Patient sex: F
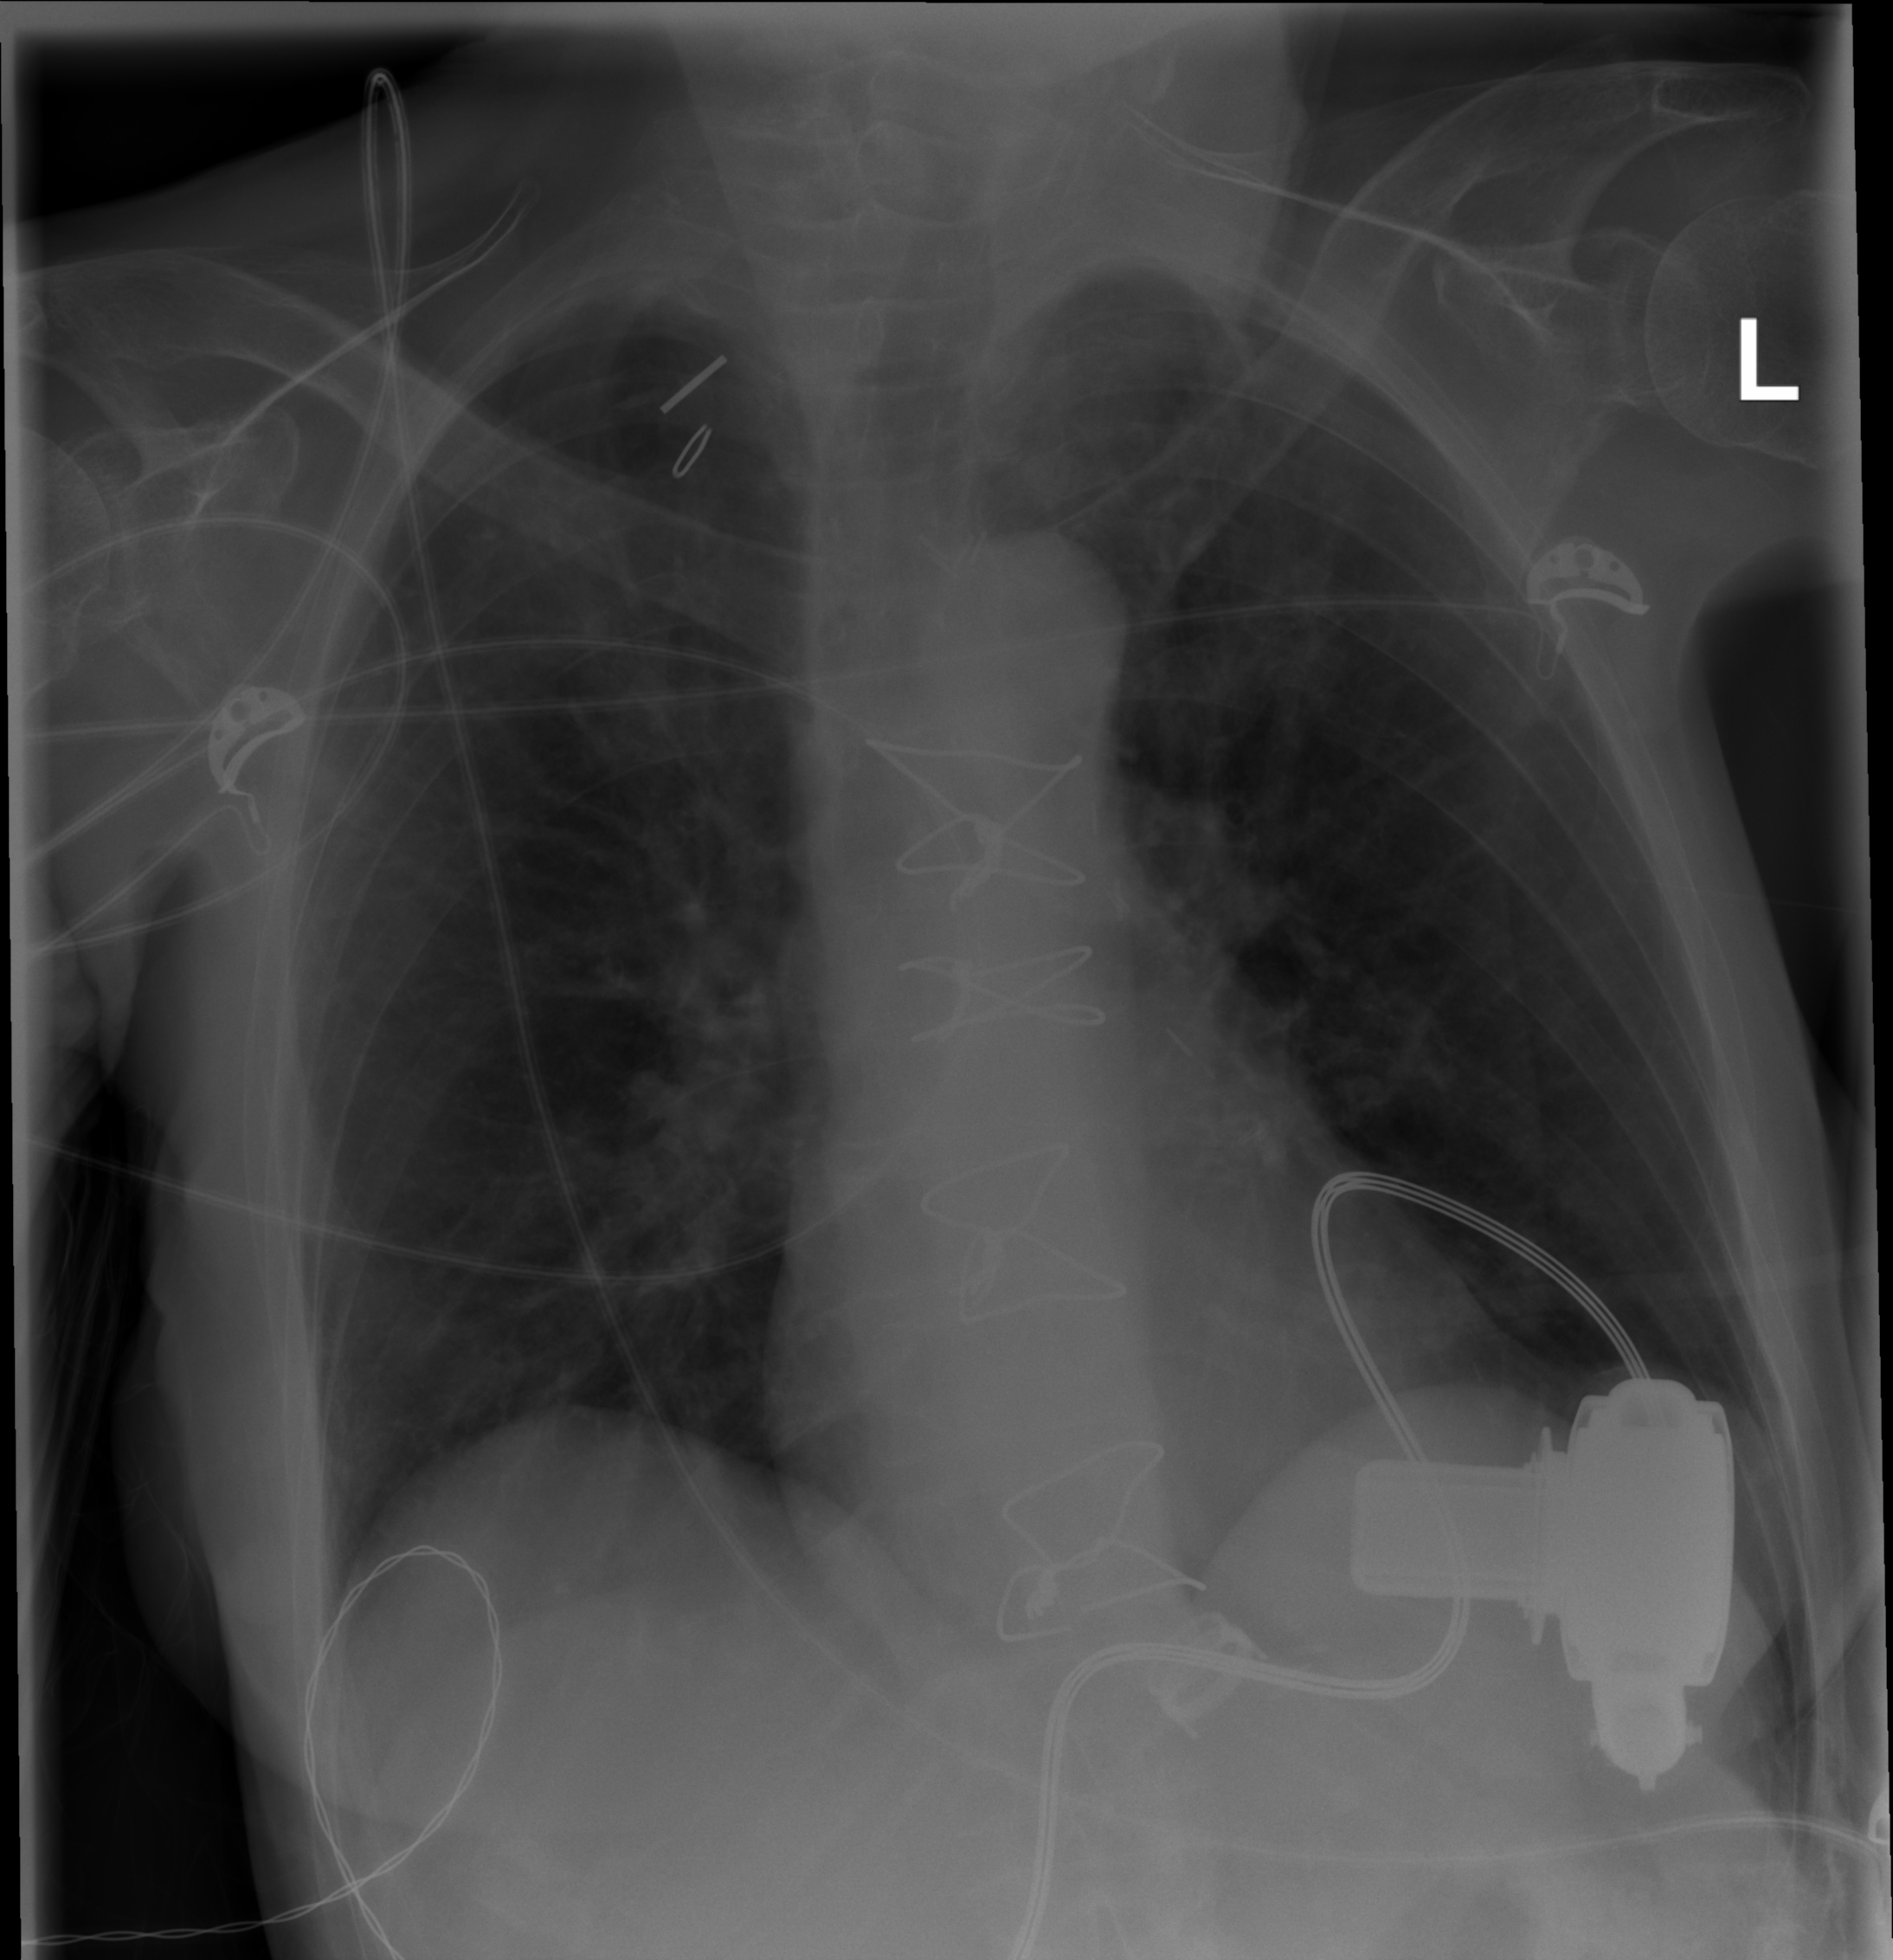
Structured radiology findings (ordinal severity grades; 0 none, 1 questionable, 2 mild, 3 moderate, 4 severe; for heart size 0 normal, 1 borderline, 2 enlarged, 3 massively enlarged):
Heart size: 0
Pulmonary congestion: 1
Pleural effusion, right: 0
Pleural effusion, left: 0
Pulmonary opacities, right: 0
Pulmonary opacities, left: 0
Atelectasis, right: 0
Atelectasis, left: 0